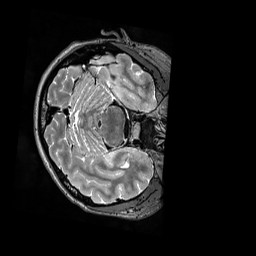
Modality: T2w
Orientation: axial
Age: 33
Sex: female
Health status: ill
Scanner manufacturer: siemens
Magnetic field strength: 3 T
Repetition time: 3.2 s
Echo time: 0.564 s